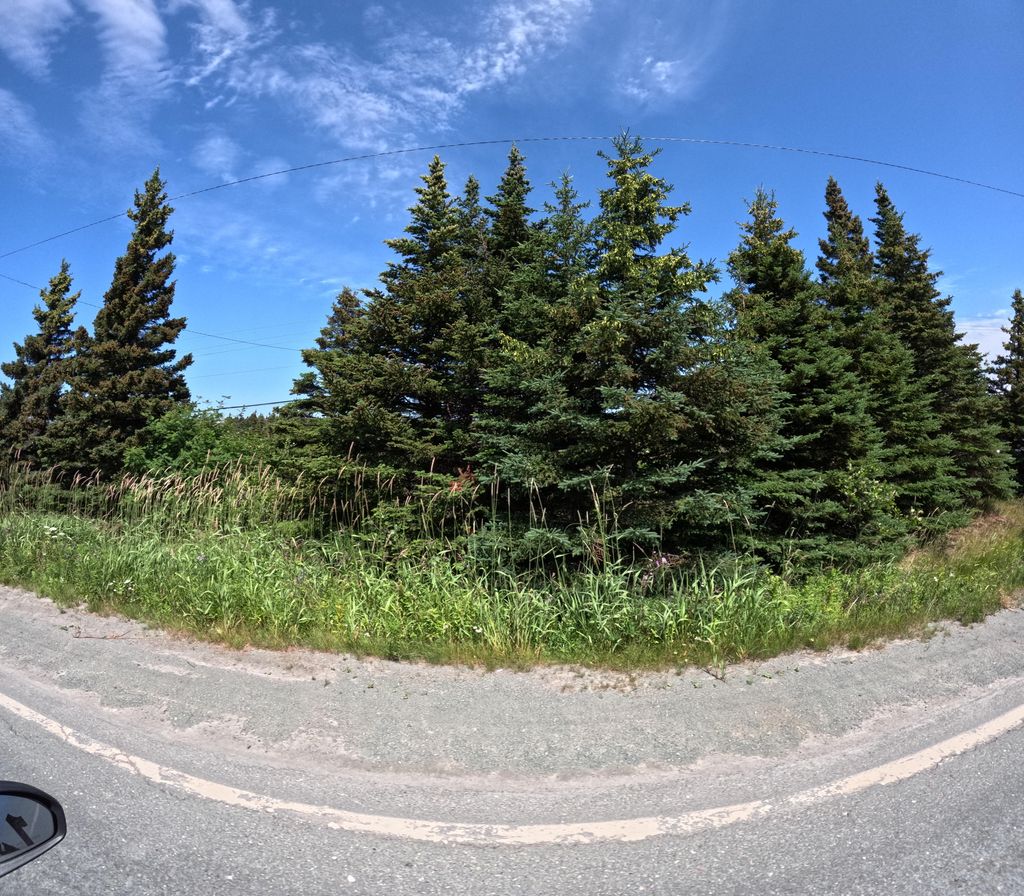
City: st_johns